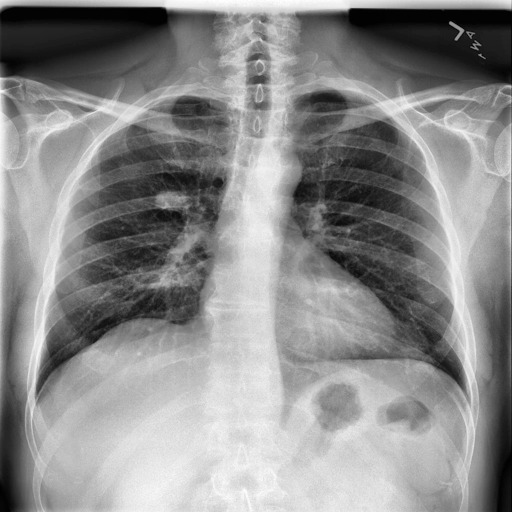
Finding: NORMAL